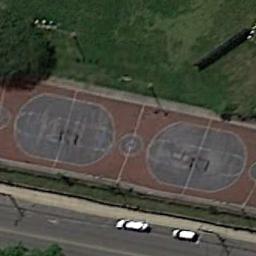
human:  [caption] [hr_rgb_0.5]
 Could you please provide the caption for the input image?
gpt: Two white cars were driving on the road beside the basketball court .

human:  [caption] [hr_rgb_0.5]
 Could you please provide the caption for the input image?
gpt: Next to the road are two basketball courts, Street lights and some trees .

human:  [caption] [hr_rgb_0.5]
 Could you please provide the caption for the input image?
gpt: There are two basketball courts between the road and grass .

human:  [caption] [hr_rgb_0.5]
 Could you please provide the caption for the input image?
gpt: Two basketball courts on the lawn and a road beside .

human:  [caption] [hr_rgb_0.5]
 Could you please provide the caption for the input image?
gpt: The two basketball courts are between the road and the grass .